Interaction volume radius: 5 \u00c5
Interaction volume height: 20 \u00c5
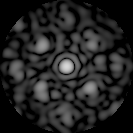
Disorder parameter: 0.5654